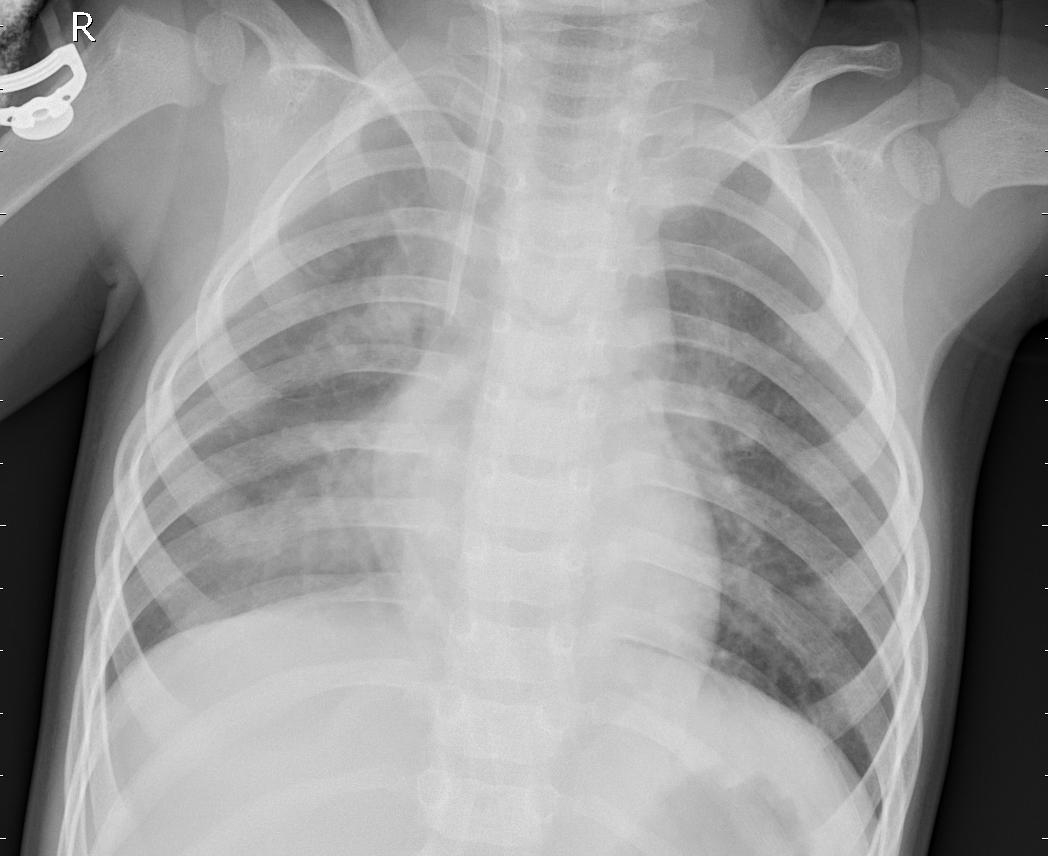
Diagnosis: PNEUMONIA